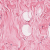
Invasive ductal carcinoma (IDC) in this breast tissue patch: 0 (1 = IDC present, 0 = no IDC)